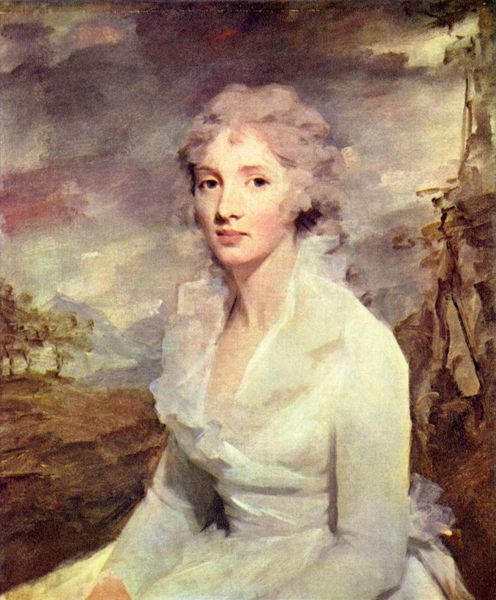
Titel: Porträt der Ms. Eleanor Urquhart
Künstler: Henry Sir Raeburn
Standort: Washington (District of Columbia)
Institution: National Gallery of Art
Schlagwörter: baum, berg, blau, felsen, gemälde, himmel, weiß, wolken, aquarell, bäume, grün, landschaft, sitzen, ausschnitt, braun, brust, frau, frisur, grau, haar, hell, hintergrund, kleid, licht, mund, nase, schwarz, skizze, blick, dame, rot, wiese, wolke, malerei, rock, schleife, jung, arm, arme, augen, blass, bluse, gesicht, kragen, spitze, ärmel, bildnis, hals, portrait, porträt, öl, feld, natur, figur, haare, sitzend, klassizismus, spitzen, dekollete, england, gainsborough, lippen, madame, rouge, schön, perücke, seitlich, wangen, studie, tüll, berge, fels, blue, oil, white, black, dark, dress, face, green, grey, hair, lace, old, painting, robe, sitting, woman, thomas, brown, rüschen, licjht, rosee, selbstbildnis, verwischt, mudn, romantisch, clouds, sky, tree, background, hill, hills, landscape, mountains, trees, eyes, dekolltee, leicht, volant, grass, david, look, color, natürlich, cloudy, storm, outside, perrücke, gras, lilla, water color, weißes kleid, wieß, contrast, olken, duftig, bow, helle haut, ruffles, wig, beum, fancy dress, gris, raynolds, e, düsterer himmel, #bäume, geinsborough, brown eyes, femme, gray hair, fae, white gown, lippen+, blauss, caucasian, grasss, low cut, frau im weißen kleid, trüber hintergrund, backgroud, collared dress, blanc robe, vieux, ancein